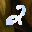
Label: 2